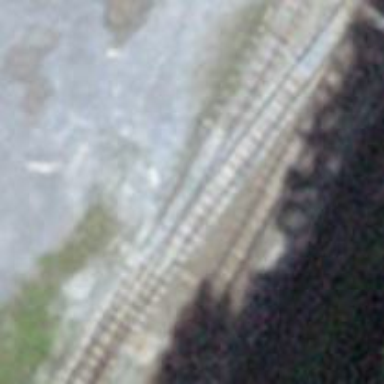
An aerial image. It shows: Narrow-gauge railway siding used for service purposes.